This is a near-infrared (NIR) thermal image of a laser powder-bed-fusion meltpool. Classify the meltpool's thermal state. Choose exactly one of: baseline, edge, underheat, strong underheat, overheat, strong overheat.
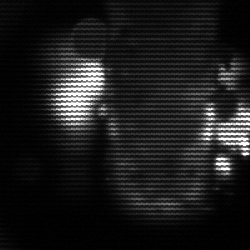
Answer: strong underheat